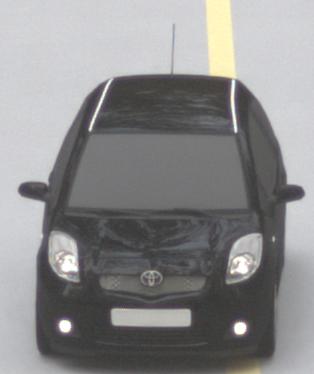
Make: Toyota
Model: Yaris 1.0
Detailed model: Yaris (XP13)
Model produced from: 2011/10
Model produced until: 2014/08
Doors: 3
Color: black
Road condition: dry road
Daytime: morning or afternoon
Contrast: low contrast